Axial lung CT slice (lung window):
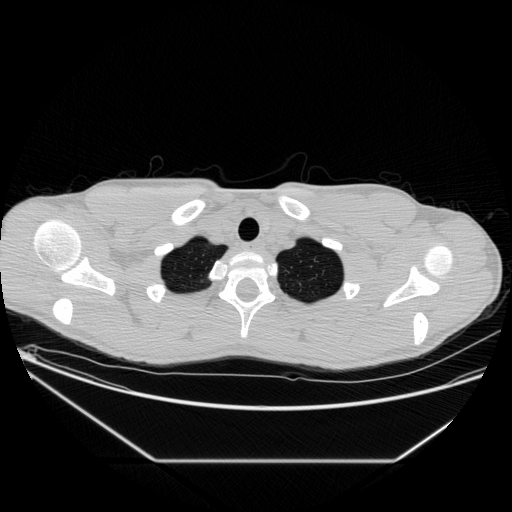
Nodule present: no